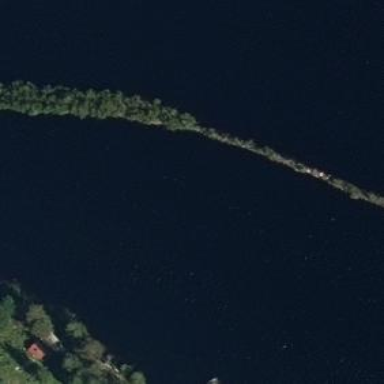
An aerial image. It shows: Breakwater in the woodland area.